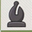
Piece: bB